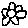
Label: flower